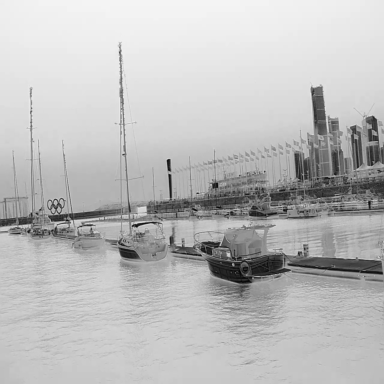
There are three canoes in the infrared image.